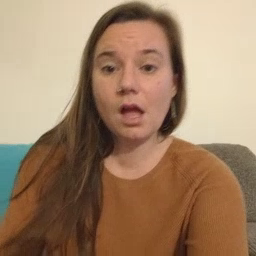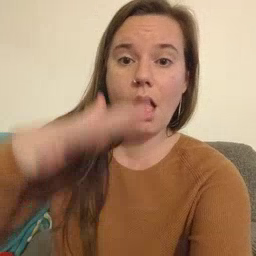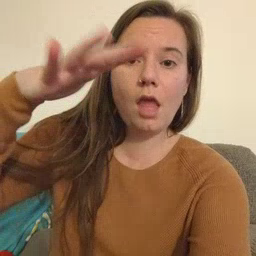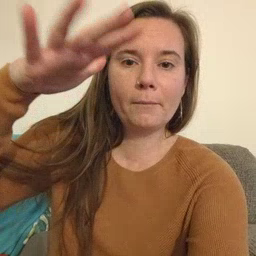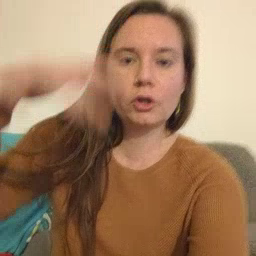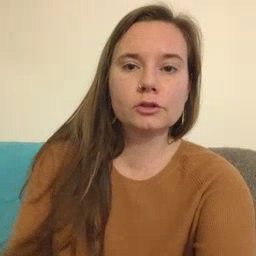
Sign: helicopter